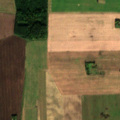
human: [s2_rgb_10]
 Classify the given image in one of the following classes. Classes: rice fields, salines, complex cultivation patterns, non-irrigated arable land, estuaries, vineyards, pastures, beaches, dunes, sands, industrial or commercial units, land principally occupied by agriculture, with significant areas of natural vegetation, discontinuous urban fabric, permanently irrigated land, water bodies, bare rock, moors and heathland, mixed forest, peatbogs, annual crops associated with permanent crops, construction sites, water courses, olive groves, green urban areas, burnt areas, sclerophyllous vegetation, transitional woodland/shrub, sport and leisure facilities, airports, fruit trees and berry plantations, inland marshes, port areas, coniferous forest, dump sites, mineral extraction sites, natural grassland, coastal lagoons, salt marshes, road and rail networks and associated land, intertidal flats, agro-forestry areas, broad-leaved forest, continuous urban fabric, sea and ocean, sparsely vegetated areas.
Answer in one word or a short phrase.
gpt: non-irrigated arable land, broad-leaved forest